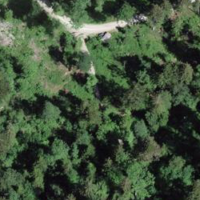
EUNIS habitat code: 43
Species observed at this site:
Caltha palustris